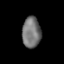
Tissue: lung
Cell type: Others
Senescence score: 0.185
Nuclear area (px): 563
Mean DAPI intensity: 115.128